Question: '''
// Display OpenFileDialog by calling ShowDialog method
Nullable<bool> result = dlg.ShowDialog();
// Get the selected file name and display in a TextBox
if (result == true)
{
string filename = dlg.FileName;
xpsFilePath = System.Environment.CurrentDirectory + "\" + dlg.SafeFileName + ".xps";
SourceUrl.Text = filename;
SpreadsheetInfo.SetLicense("FREE-LIMITED-KEY");
ExcelFile.Load(filename).Print();
}
var convertResults = OfficeToXps.ConvertToXps(SourceUrl.Text, ref xpsFilePath);
switch (convertResults.Result)
{
case ConversionResult.OK:
xpsDoc = new System.Windows.Xps.Packaging.XpsDocument(xpsFilePath, FileAccess.ReadWrite);
documentViewer1.Document = xpsDoc.GetFixedDocumentSequence();
officeFileOpen_Status = true;
break;
case ConversionResult.InvalidFilePath:
// Handle bad file path or file missing
break;
case ConversionResult.UnexpectedError:
// This should only happen if the code is modified poorly
break;
case ConversionResult.ErrorUnableToInitializeOfficeApp:
// Handle Office 2007 (Word | Excel | PowerPoint) not installed
break;
case ConversionResult.ErrorUnableToOpenOfficeFile:
// Handle source file being locked or invalid permissions
break;
case ConversionResult.ErrorUnableToAccessOfficeInterop:
// Handle Office 2007 (Word | Excel | PowerPoint) not installed
break;
case ConversionResult.ErrorUnableToExportToXps:
// Handle Microsoft Save As PDF or XPS Add-In missing for 2007
break;
}
'''
I am try for printing But this error occur in this line () like this attachment below
thanks for help me!
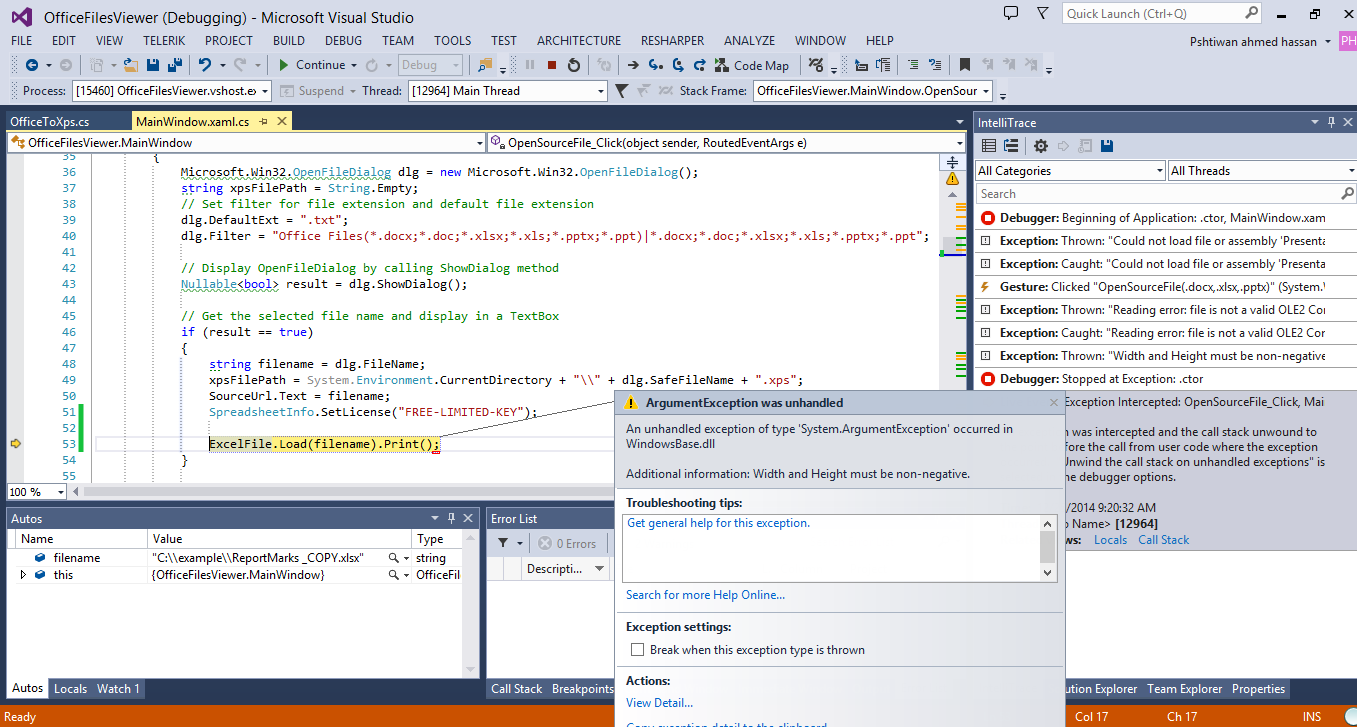
Answer: The main problem here occurs to be, that the file is invalid. Look in the Stack Trace information (Right side in your Visual Studio Window, check the Exceptions). Which in turn tries to throw an exception because the Width and Height of the document are (either null or) negative.
To process the execution, the Width and Height properies in your file must be a valid (and positive, greater than zero) value. ArgumentException is raised when the parameter passed (in your case 'filename' is the parameter) is invalid and not conforming to the laws of the language (or the API). Make sure that the properties of the file that is being passed as filename are according to the requirements for the parameter for 'ExcelFile.Load()' method.